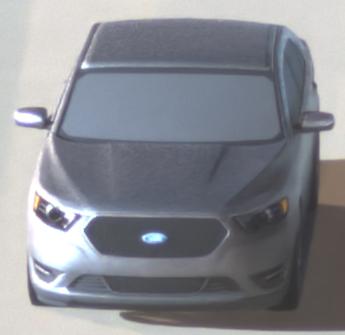
Make: Ford
Model: Taurus
Detailed model: SHO
Model produced from: 2012
Model produced until: 2019
Doors: 4
Color: gray
Road condition: dry road
Daytime: night
Contrast: high contrast